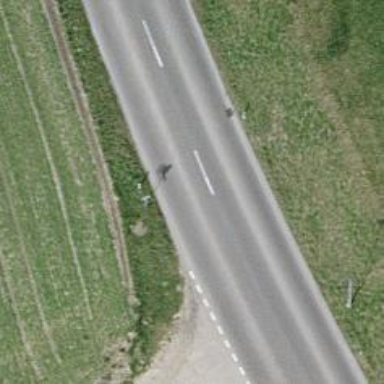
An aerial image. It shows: Secondary road with asphalt surface.